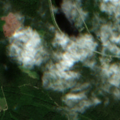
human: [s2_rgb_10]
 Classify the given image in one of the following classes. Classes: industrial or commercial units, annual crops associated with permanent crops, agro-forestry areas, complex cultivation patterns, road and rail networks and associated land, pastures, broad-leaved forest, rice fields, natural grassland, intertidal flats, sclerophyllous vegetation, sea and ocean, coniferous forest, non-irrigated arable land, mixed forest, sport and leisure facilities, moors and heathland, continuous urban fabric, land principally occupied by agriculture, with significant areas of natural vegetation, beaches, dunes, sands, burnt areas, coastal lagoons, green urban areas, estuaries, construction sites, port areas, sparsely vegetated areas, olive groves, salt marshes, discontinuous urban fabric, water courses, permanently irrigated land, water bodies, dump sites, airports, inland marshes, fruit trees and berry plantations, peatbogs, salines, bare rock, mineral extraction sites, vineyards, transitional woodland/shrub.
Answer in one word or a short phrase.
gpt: coniferous forest, mixed forest, water bodies